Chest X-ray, PA view. Patient: 42 years old, sex F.
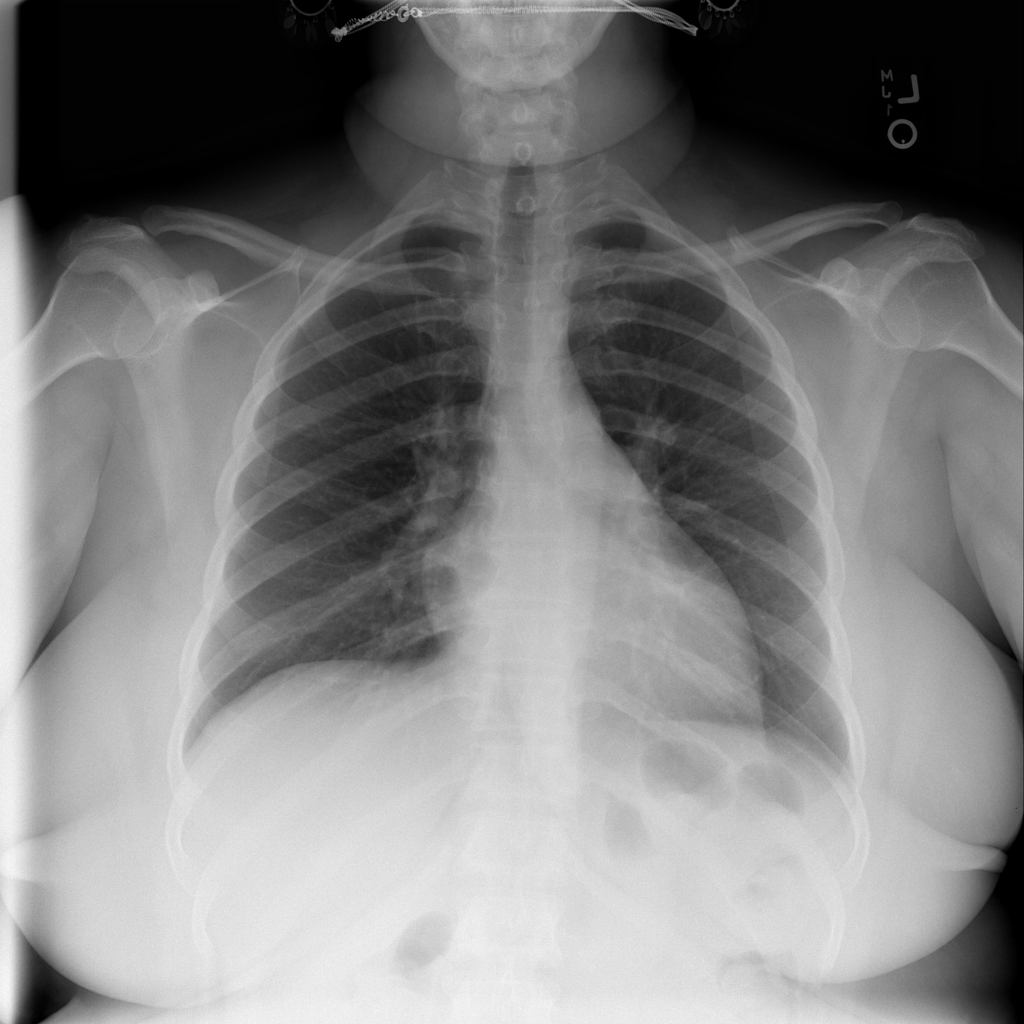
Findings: No Finding